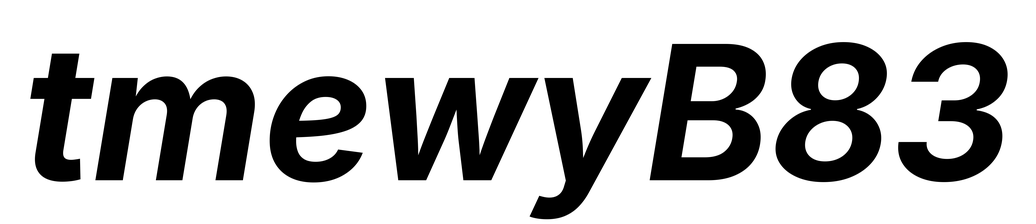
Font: Inter-Italic_Bold_Italic